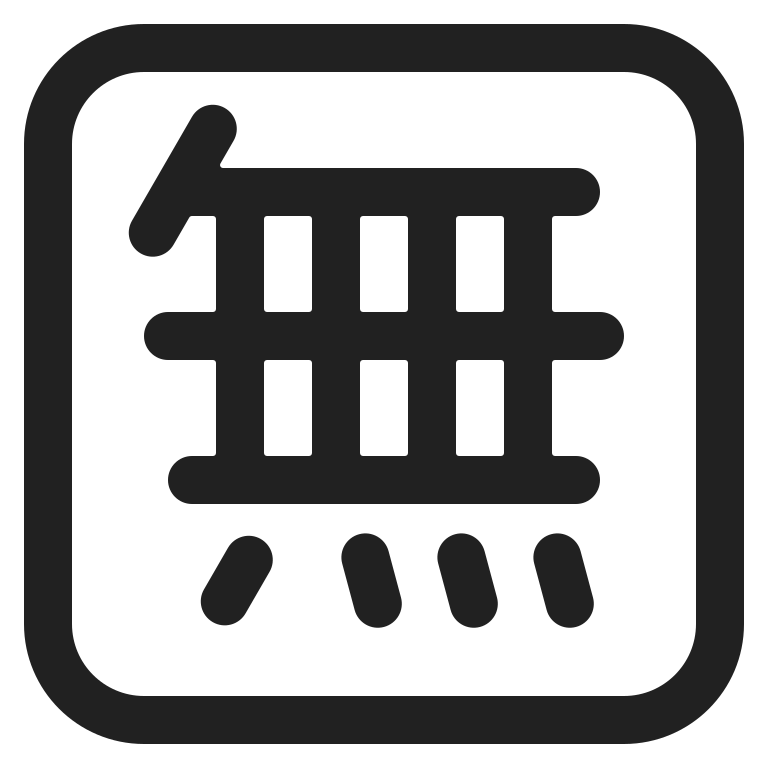
japanese free of charge button high contrast